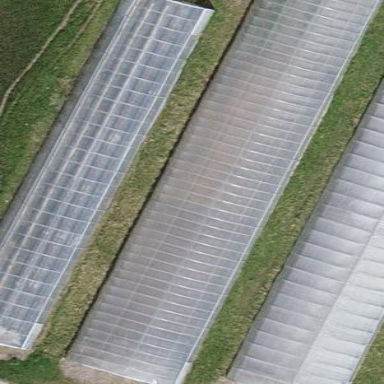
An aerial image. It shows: Greenhouse used for horticulture.